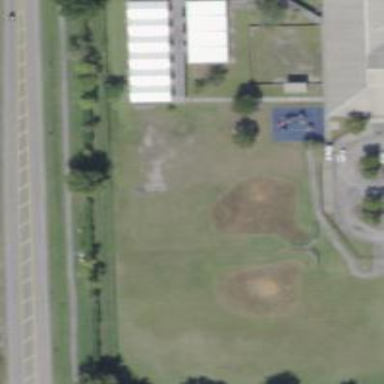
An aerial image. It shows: Baseball pitch for leisure and sports activities.